Interaction volume radius: 5 \u00c5
Interaction volume height: 20 \u00c5
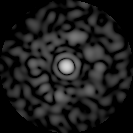
Disorder parameter: 0.8344